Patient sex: M
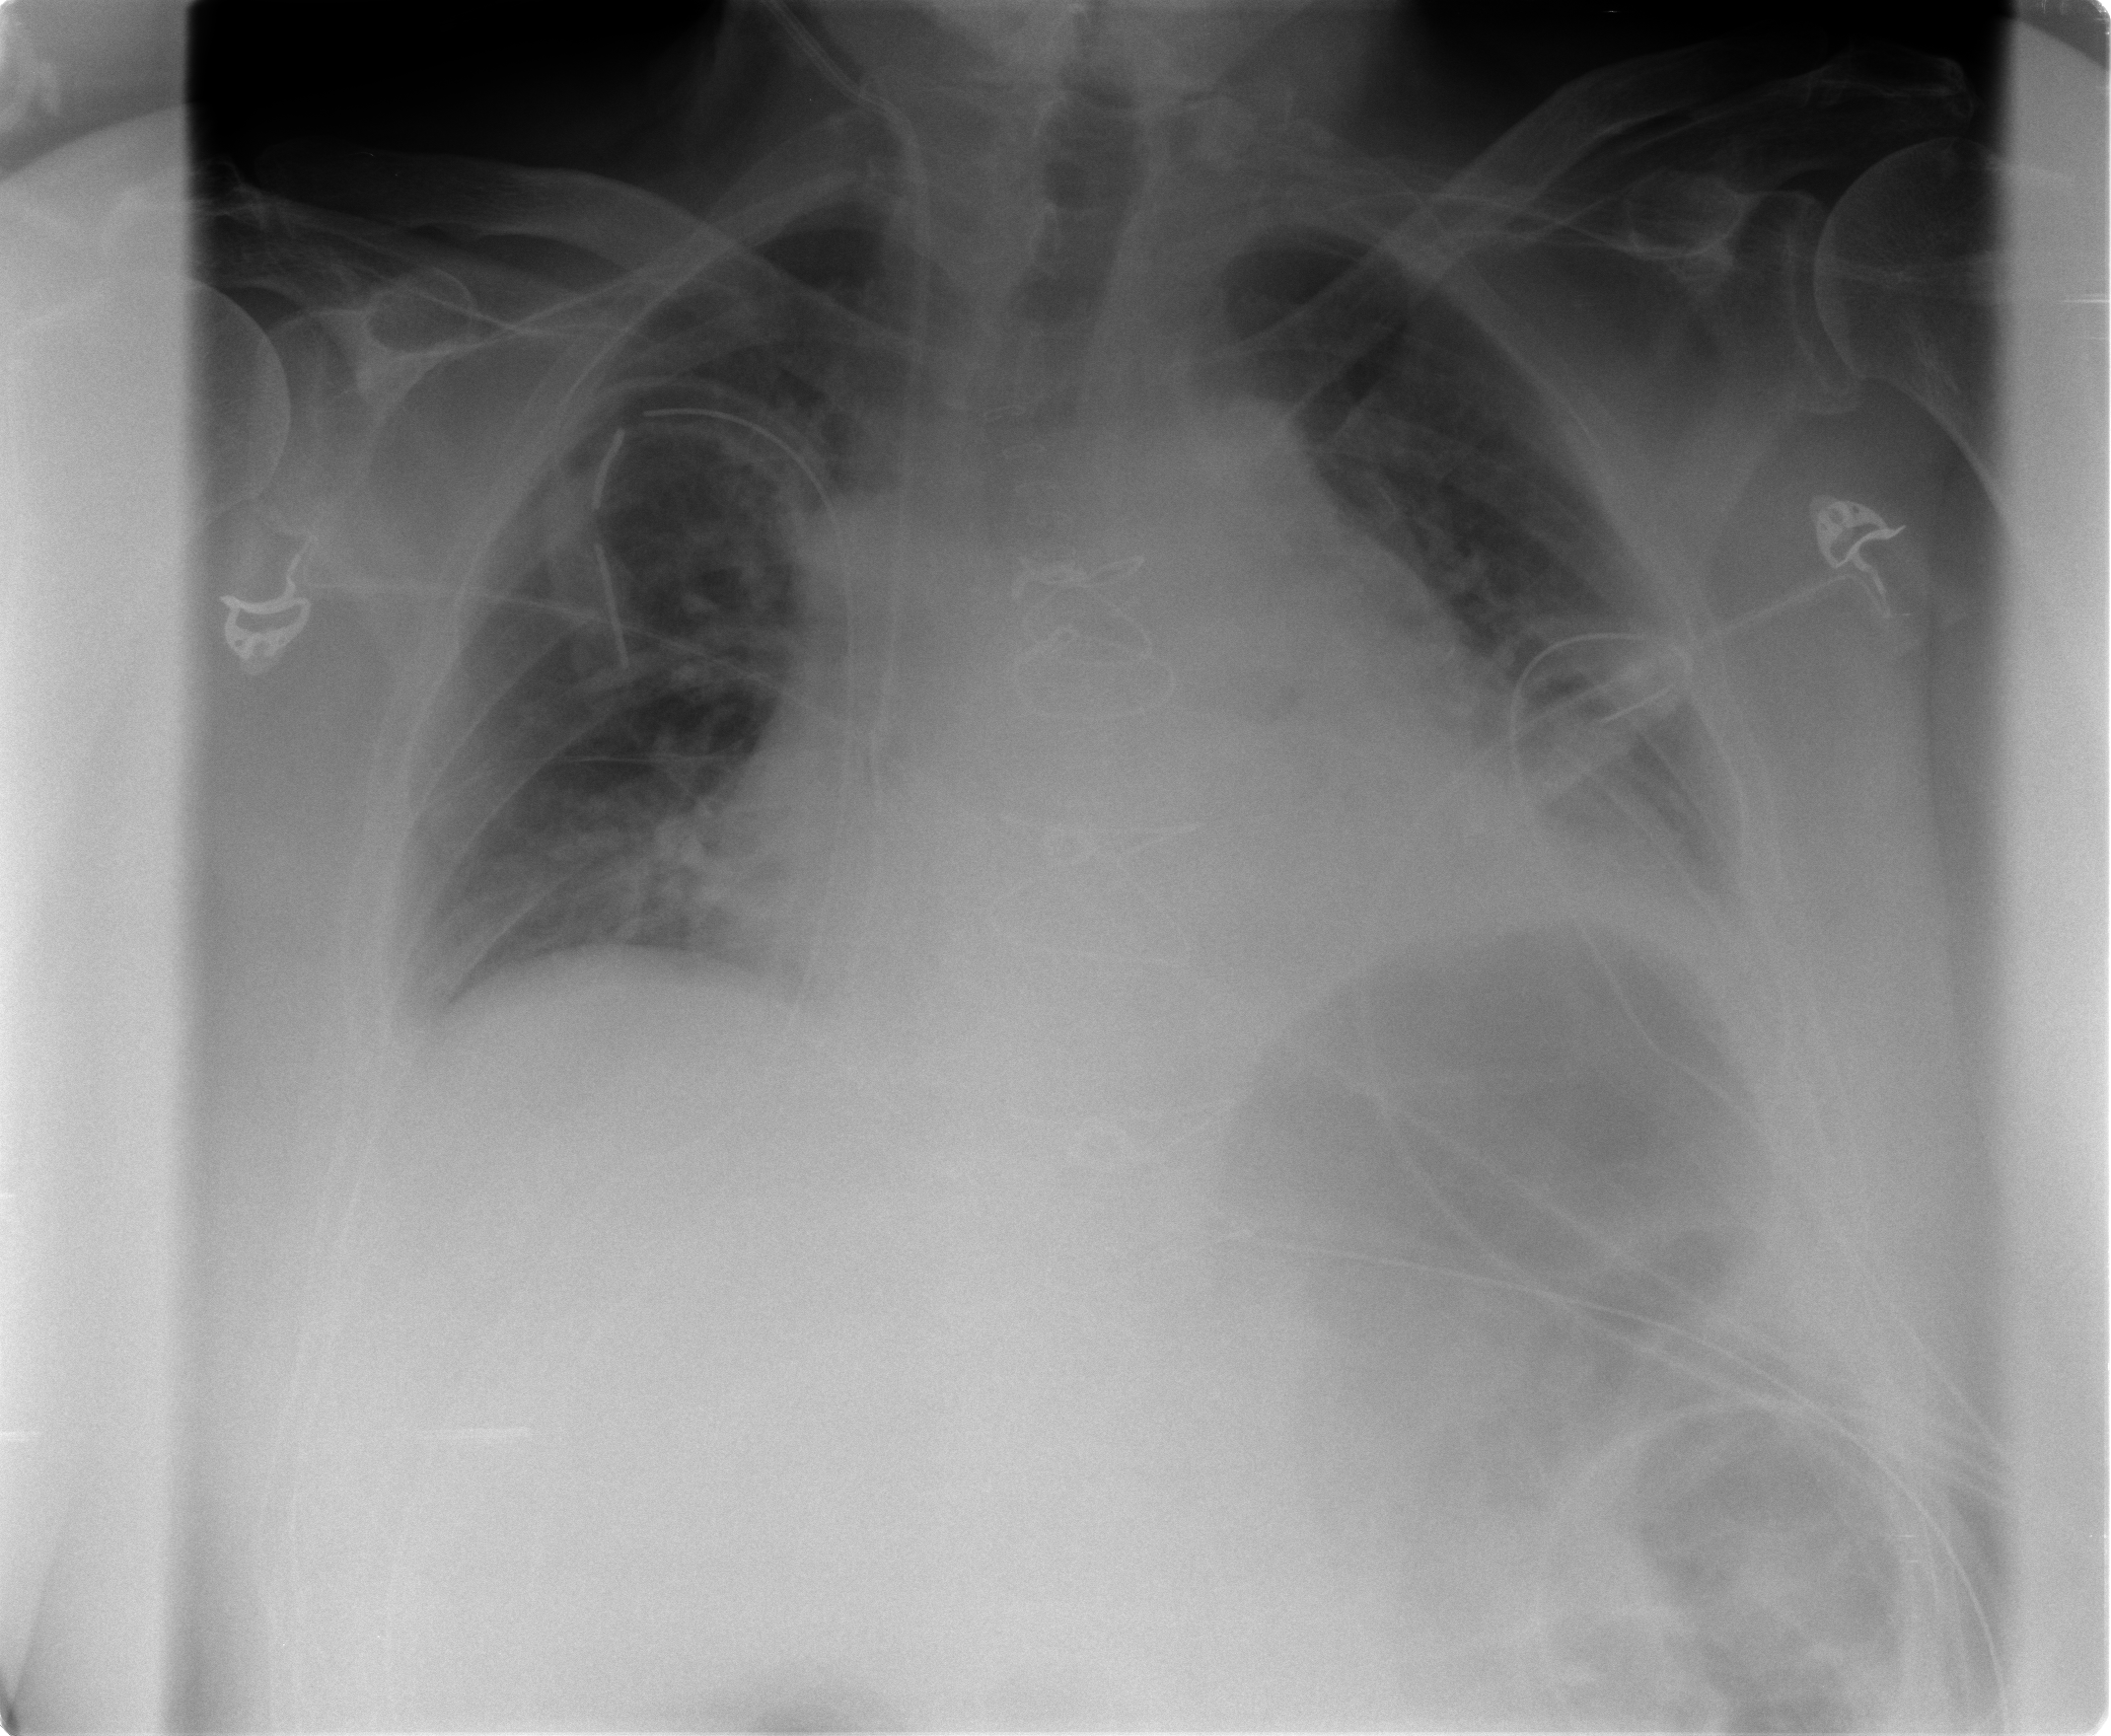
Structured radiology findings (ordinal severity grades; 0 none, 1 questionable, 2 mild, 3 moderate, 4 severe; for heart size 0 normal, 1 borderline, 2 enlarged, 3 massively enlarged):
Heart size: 2
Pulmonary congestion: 1
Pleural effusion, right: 1
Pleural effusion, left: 1
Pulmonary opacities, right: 0
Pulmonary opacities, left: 0
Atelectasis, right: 2
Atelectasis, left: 2